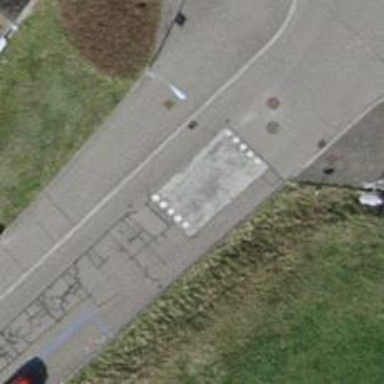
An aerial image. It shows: Traffic cushion.